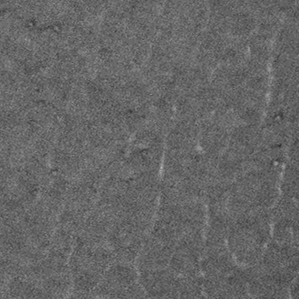
Label: frost